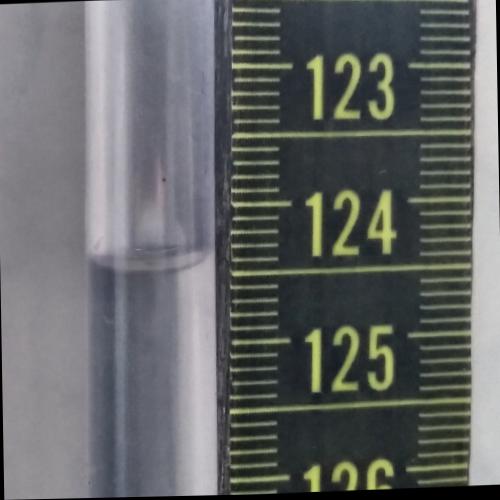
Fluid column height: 124.4 cm